Question: I have a problem with my code, I have a database (aoidata.sqlite) and I want to print all rows where "comptype" (column) is one of the elements from my list.
Database:

Code:
'''
import sqlite3
conn = sqlite3.connect('aoidata.sqlite')
c = conn.cursor()
listOfStatements = []
listID = [2, 3, 60]
rangeID = len(listID)
for i in range(rangeID):
c.execute("SELECT * FROM boardcomponents WHERE comptype=?", (listID[i],))
x = c.fetchone()
listOfStatements.append(x)
if x is not None:
x = c.fetchone()
listOfStatements.append(x)
else:
continue
conn.commit()
conn.close()'
'''
Output:
'''
(1, 'J4', 35.0, 180.0, 83.9999, 252.0, 0, 10.0, 10.0, 10.0, 4, 2)
(2, 'J3', 463.0, 351.0, 83.9999, 252.0, 2, 10.0, 10.0, 10.0, 4, 2)
(3, 'J6', 269.0, 480.0, 188.0, 141.0, 2, 10.0, 10.0, 10.0, 4, 3)
(195, 'T2_1', 1731.42, 711.765, 60.6912, 60.6912, 0, 50.0, 50.0, 10.0, 4, 60)
(196, 'T2_2', 2584.31, 700.237, 59.1059, 59.1059, 0, 50.0, 50.0, 10.0, 4, 60)
'''
In my output I only get two rows were 'comptype' is 60, but in my database I have 8. What's wrong? How can I fix it?
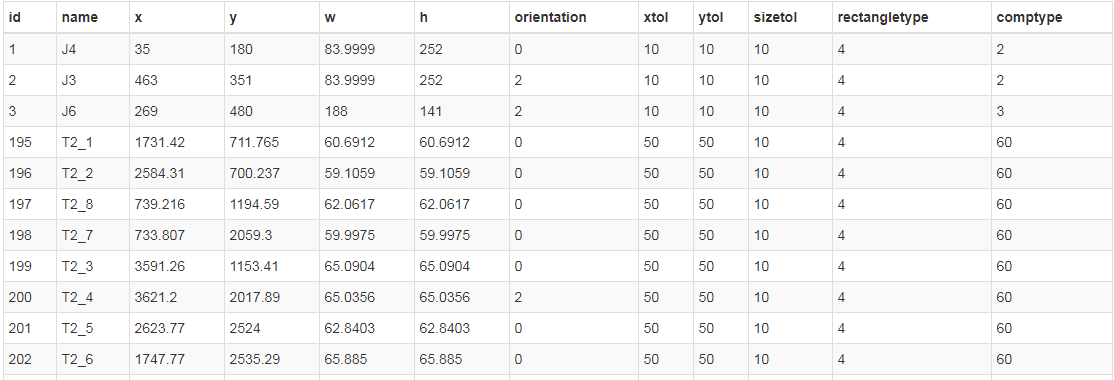
Answer: The 'if' only fetches the second line and then it's done. You want to use a 'while' loop to fetch all the lines.
'''
c.execute("SELECT * FROM boardcomponents WHERE comptype=?", (listID[i],))
x = c.fetchone()
while x:
listOfStatements.append(x)
x = c.fetchone()
'''
As noted by @SergeBallesta, you don't have to do that, though; just use 'c.fetchall()' to fetch all the results.
Also notice that the SQL could be made a lot more efficient by querying for all the values at once.
'''
SELECT * FROM boardcomponents WHERE comptype in (2, 3, 60);
'''
You can build this query with something like
'''
values = ', '.join(['?'] * len(listID))
c.execute("SELECT * FROM boardcomponents WHERE comptype in ({0})".format(values), listID)
'''